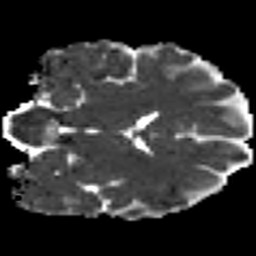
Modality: MD
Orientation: coronal
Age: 21
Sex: female
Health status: ill
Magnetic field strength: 3 T
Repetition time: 8.4 s
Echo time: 0.0926 s